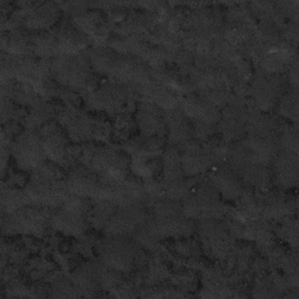
Label: frost